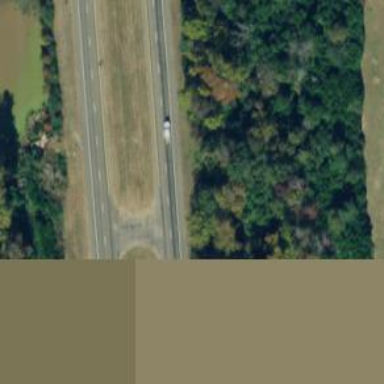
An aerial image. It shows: Trunk link highway.